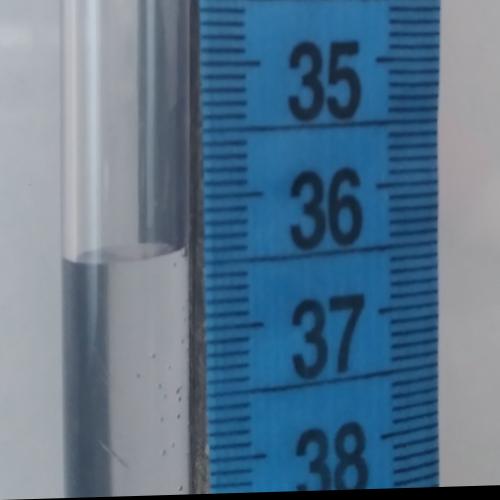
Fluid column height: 36.4 cm